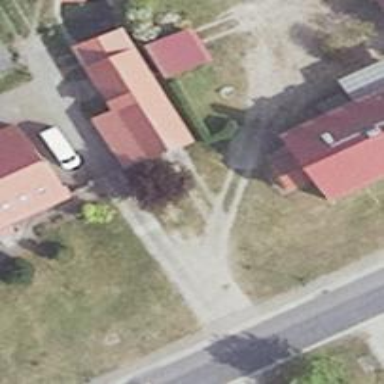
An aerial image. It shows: Driveway.